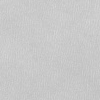
Atmospheric dust classification: dusty